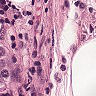
Metastatic tissue present: yes